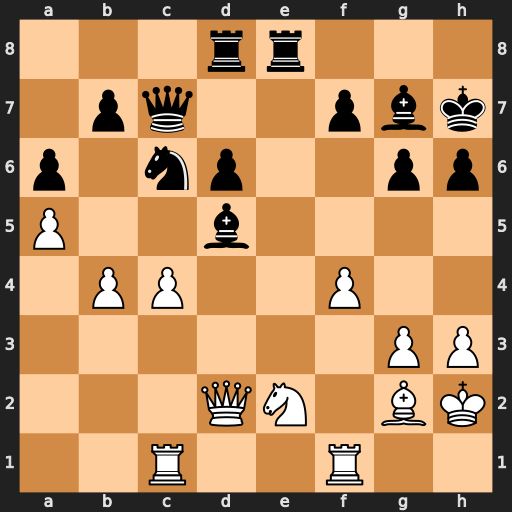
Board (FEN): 3rr3/1pq2pbk/p1np2pp/P2b4/1PP2P2/6PP/3QN1BK/2R2R2
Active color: w
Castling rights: -
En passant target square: -
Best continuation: cxd5 Qe7 dxc6